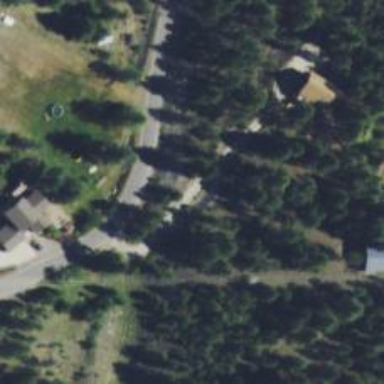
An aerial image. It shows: Driveway leading to service road.